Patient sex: M
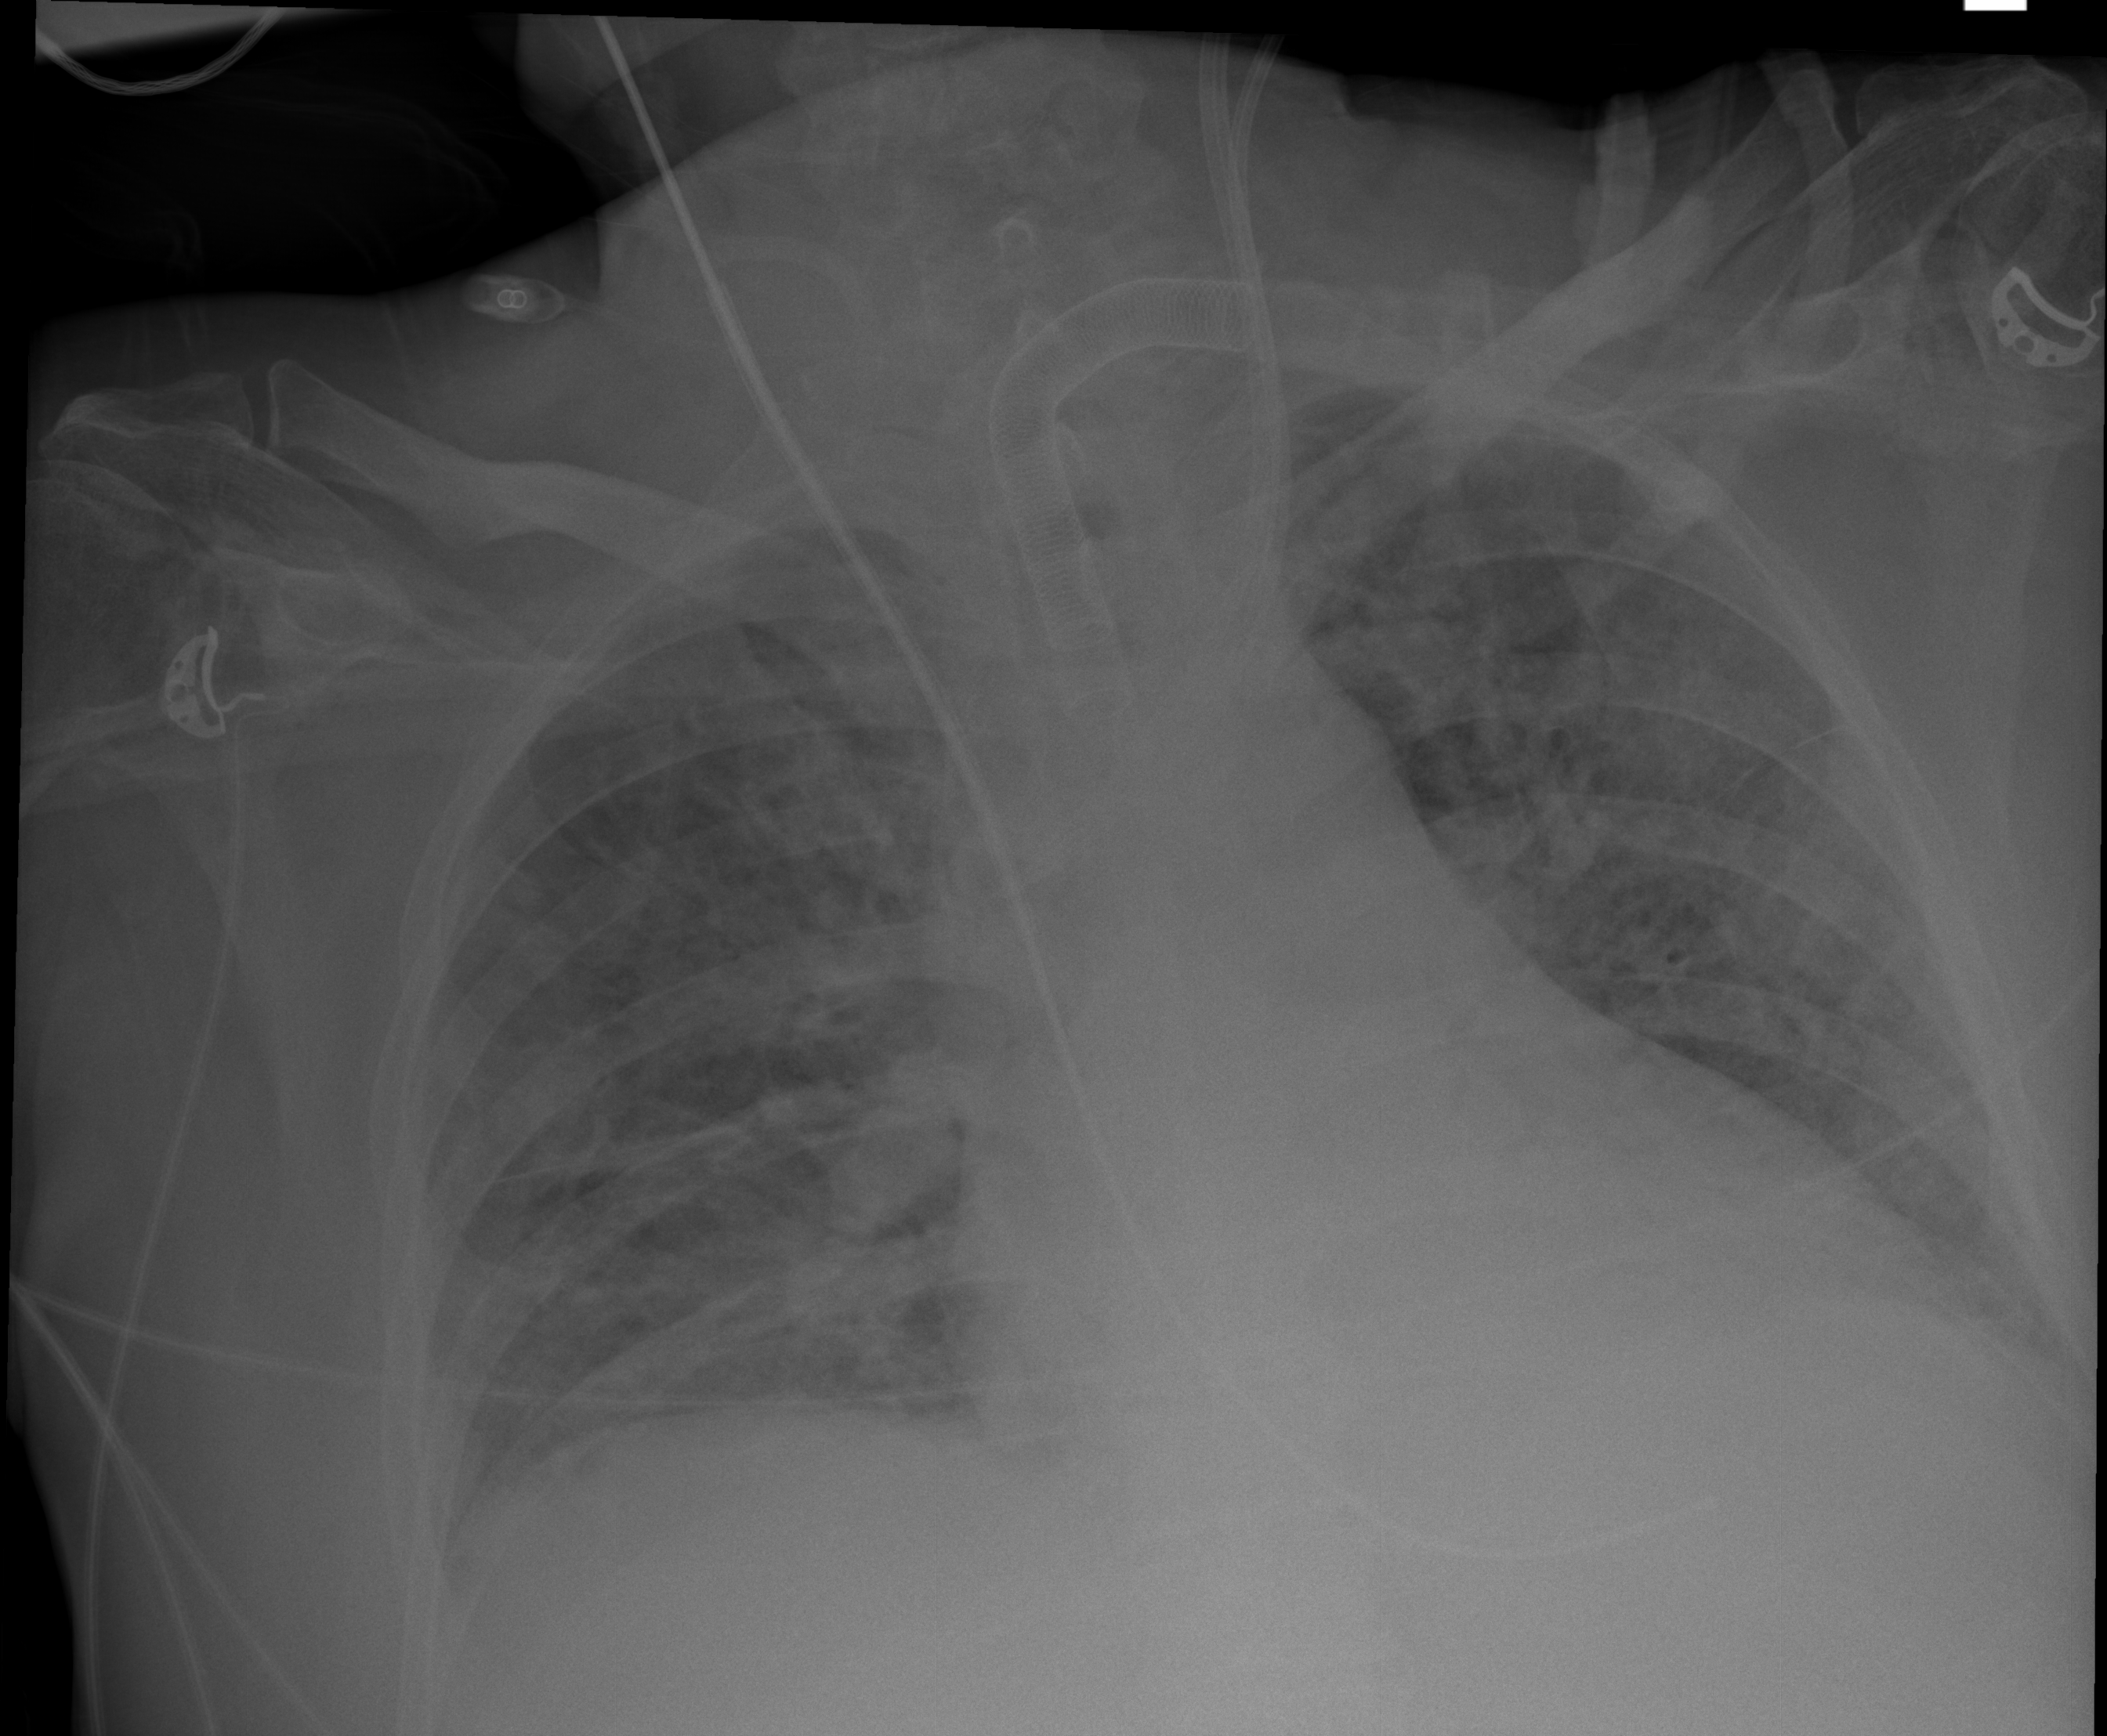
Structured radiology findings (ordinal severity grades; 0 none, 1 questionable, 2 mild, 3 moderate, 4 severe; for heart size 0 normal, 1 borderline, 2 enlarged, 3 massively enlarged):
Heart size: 1
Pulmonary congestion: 0
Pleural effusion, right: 2
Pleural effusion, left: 3
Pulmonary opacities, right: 3
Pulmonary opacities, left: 3
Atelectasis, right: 3
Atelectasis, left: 3